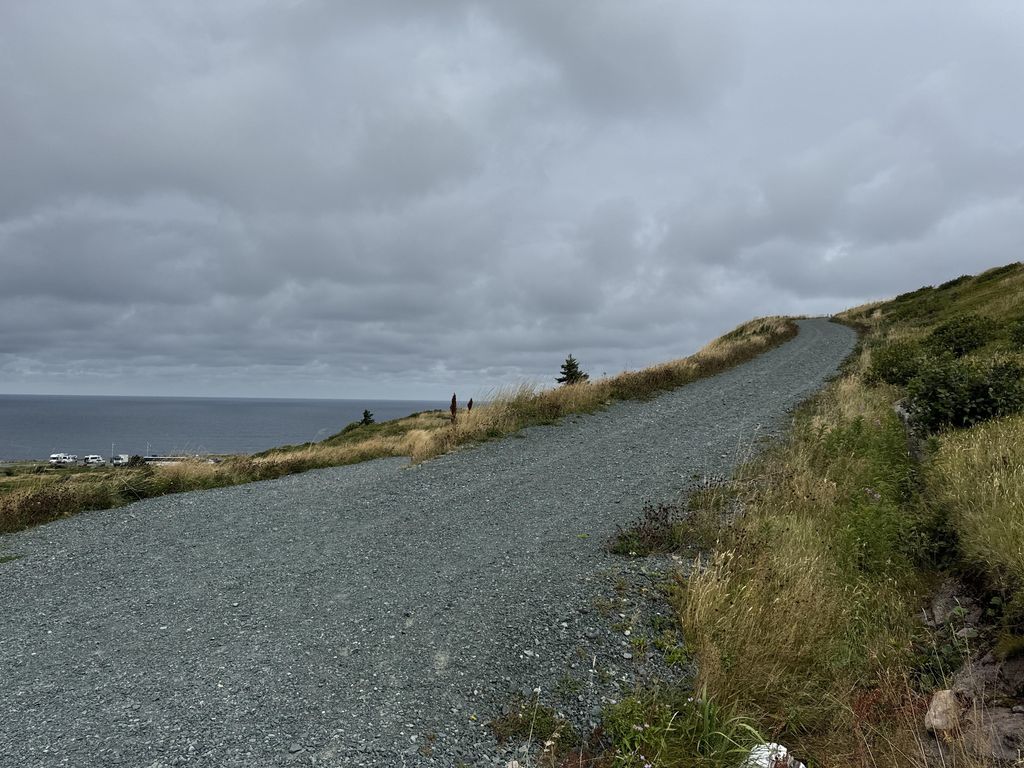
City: st_johns